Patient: sex M, age 45
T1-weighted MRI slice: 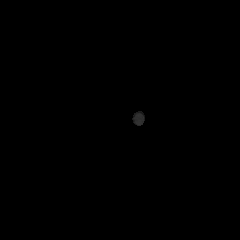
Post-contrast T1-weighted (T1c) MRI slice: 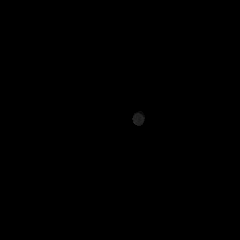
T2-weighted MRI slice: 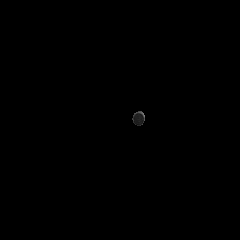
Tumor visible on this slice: no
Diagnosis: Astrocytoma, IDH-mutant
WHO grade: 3